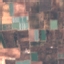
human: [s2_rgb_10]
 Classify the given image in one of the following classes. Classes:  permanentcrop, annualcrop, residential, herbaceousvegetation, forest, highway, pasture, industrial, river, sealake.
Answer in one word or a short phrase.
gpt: PermanentCrop